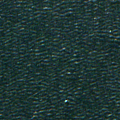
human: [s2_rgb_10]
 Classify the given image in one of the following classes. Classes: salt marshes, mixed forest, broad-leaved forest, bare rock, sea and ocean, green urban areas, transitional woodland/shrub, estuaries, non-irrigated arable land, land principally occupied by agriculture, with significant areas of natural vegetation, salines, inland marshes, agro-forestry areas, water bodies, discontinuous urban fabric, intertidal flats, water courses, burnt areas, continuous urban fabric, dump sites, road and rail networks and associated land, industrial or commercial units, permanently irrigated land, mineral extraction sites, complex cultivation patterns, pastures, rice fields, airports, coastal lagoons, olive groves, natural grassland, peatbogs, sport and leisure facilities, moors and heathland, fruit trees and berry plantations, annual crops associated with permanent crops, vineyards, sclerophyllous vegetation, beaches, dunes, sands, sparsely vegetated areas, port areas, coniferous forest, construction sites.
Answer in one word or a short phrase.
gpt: sea and ocean